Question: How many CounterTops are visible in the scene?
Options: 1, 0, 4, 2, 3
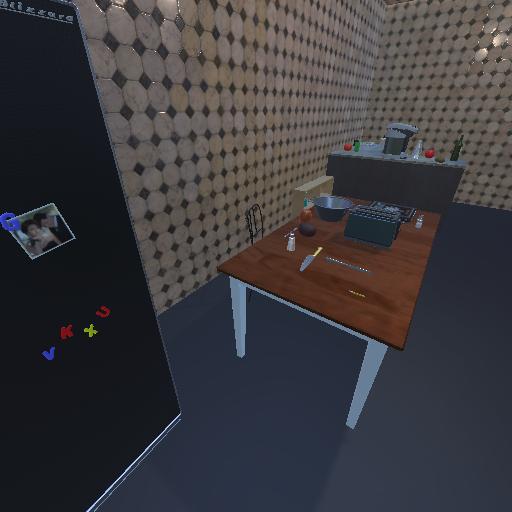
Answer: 1